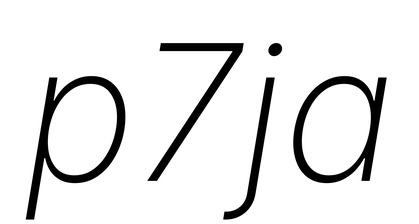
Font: Inter-Italic_ExtraLight_Italic